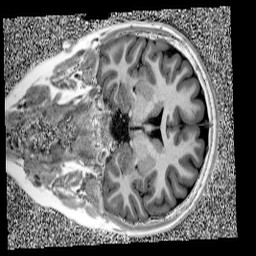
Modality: UNIT1
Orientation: coronal
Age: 10
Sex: female
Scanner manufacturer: siemens
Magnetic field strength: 3 T
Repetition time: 4 s
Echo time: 0.00303 s